Question: I have data of ~3 years organised by month and year. I want to plot this data as a bar chart by month and year, with the month as the x-axis and the year as a trace. The problem is that the data starts in September 2018, so the first month to be plotted is September, but I want it to be January. I've tried to do that but then the years are in decreasing order, which I don't want either.
Here is a code example.
'''
import datetime
import pandas as pd
import plotly.graph_objects as go
import random
df = pd.DataFrame({})
numdays = 1000
base = datetime.datetime.today()
date_list = [base - datetime.timedelta(days=x) for x in range(numdays)]
price = [random.randint(1,10) for i in range(numdays)]
df['price'] = price
df.index = date_list
df = df.resample('MS').sum()
df['month'] = df.index.month_name()
df['month number'] = df.index.month
df['year'] = df.index.year
year_list = df['year'].unique().tolist()
fig = go.Figure()
for year in year_list:
df_aux = df[df.year==year]
df_aux = df_aux.sort_values(by=['month number'])
fig.add_trace(go.Bar(x=df_aux.month, y=df_aux['price'], name=year))
fig.show()
'''
This is what I get, but it starts in September and I want it to be January:

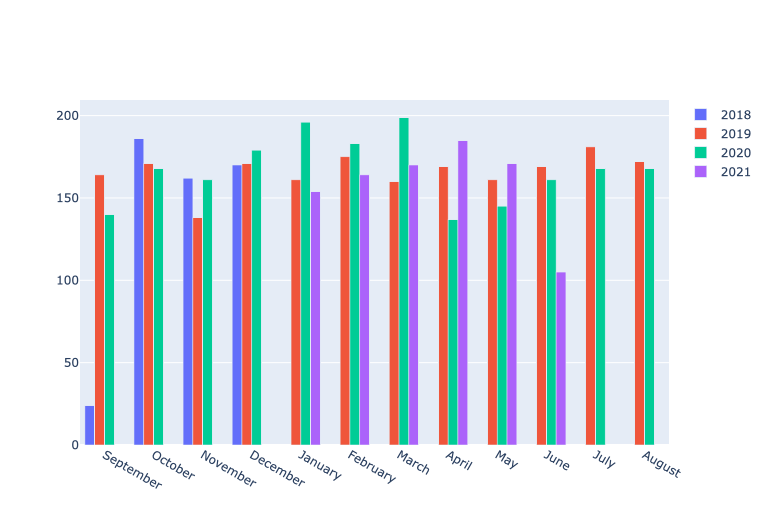
Answer: Using this reference for <URL>, I was able to use the 'categoryorder' and set the 'catergoryarray', which allows you to set the list of the order that you want to use for your axis.
From the documentation/reference:
> Whether using Plotly Express or not, categories can be sorted alphabetically or by value using the categoryorder attribute:
and also:
> This example shows how to control category order when using
plotly.graph_objects by defining categoryorder to "array" to derive
the ordering from the attribute categoryarray.
The line of code that I added was:
'''
fig.update_xaxes(categoryorder='array', categoryarray= ['January', 'February', 'March', 'April', 'May', 'June', 'July', 'August', 'September', 'October', 'November', 'December'])
'''
and this gave an output which looked like this:
<URL>
The complete code:
'''
import datetime
import pandas as pd
import plotly.graph_objects as go
import random
df = pd.DataFrame({})
numdays = 1000
base = datetime.datetime.today()
date_list = [base - datetime.timedelta(days=x) for x in range(numdays)]
price = [random.randint(1,10) for i in range(numdays)]
df['price'] = price
df.index = date_list
df = df.resample('MS').sum()
df['month'] = df.index.month_name()
df['month number'] = df.index.month
df['year'] = df.index.year
year_list = df['year'].unique().tolist()
fig = go.Figure()
for year in year_list:
df_aux = df[df.year==year]
df_aux = df_aux.sort_values(by=['month number'])
fig.add_trace(go.Bar(x=df_aux.month, y=df_aux['price'], name=year))
fig.update_xaxes(categoryorder='array', categoryarray= ['January', 'February', 'March', 'April', 'May', 'June', 'July', 'August', 'September', 'October', 'November', 'December'])
fig.show()
'''